Interaction volume radius: 10 \u00c5
Interaction volume height: 10 \u00c5
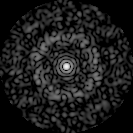
Disorder parameter: 0.8258